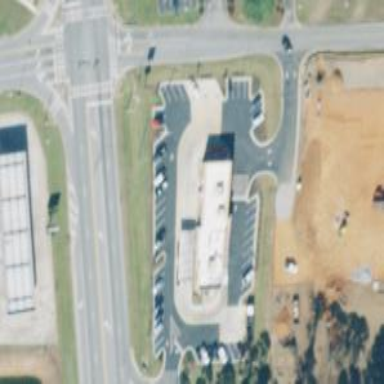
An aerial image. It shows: Fast food restaurant in commercial area.